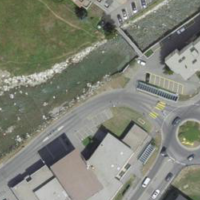
EUNIS habitat code: 54
Species observed at this site:
Cinclus cinclus
Motacilla cinerea